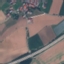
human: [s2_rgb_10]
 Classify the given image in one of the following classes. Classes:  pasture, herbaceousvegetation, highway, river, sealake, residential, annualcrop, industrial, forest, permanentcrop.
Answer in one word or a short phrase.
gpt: Highway